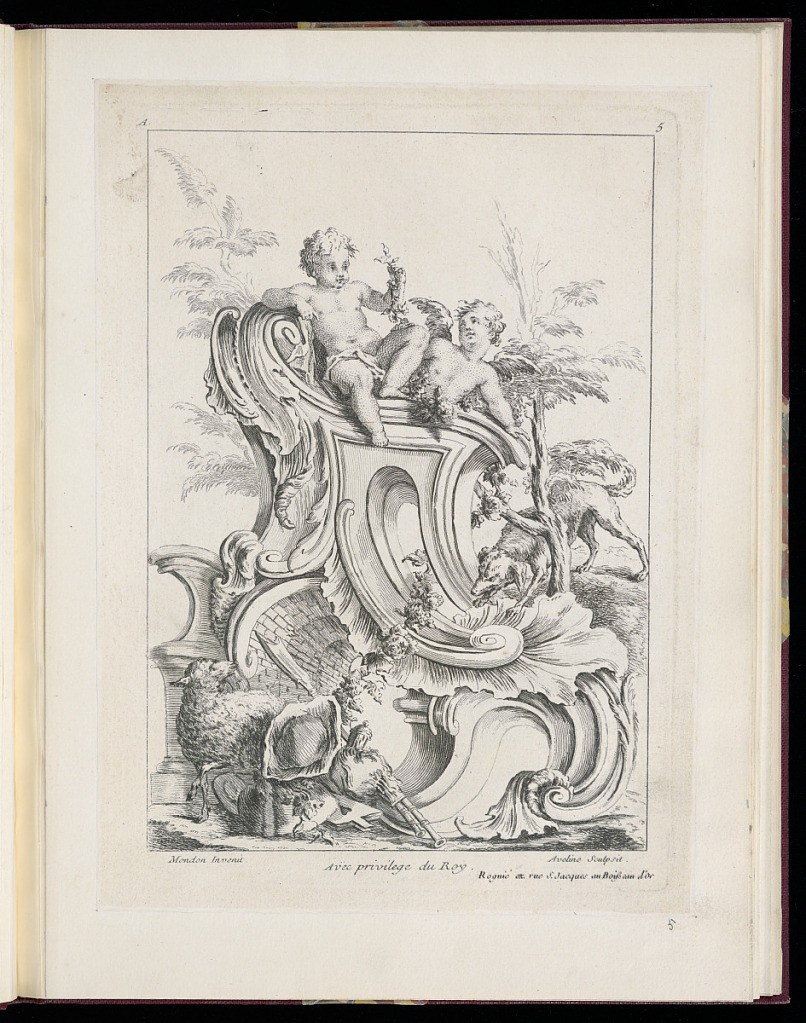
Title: Rocaille Ornament Design
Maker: François-Thomas Mondon, French, 1709 – 1755
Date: after 1736
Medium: Etching on laid paper
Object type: Print
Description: A print from a series of seven designs for rococo ornament, cartouches and vignettes of figures and rocaille motifs. A fantastical architectural structure made of rocaille motifs, c-scrolls, acanthus leaves, shells, intertwining garlands of flowers, The base of the structure includes an arch with bricks, within a landscape surrounded by a dog and a sheep, with trees in the background. At the lower left, beside the sheep there is a bagpipe, and a hat among other objects. On the top of the structure are two putto sitting and holding flowers. The plate is numbered, signed and with an address.